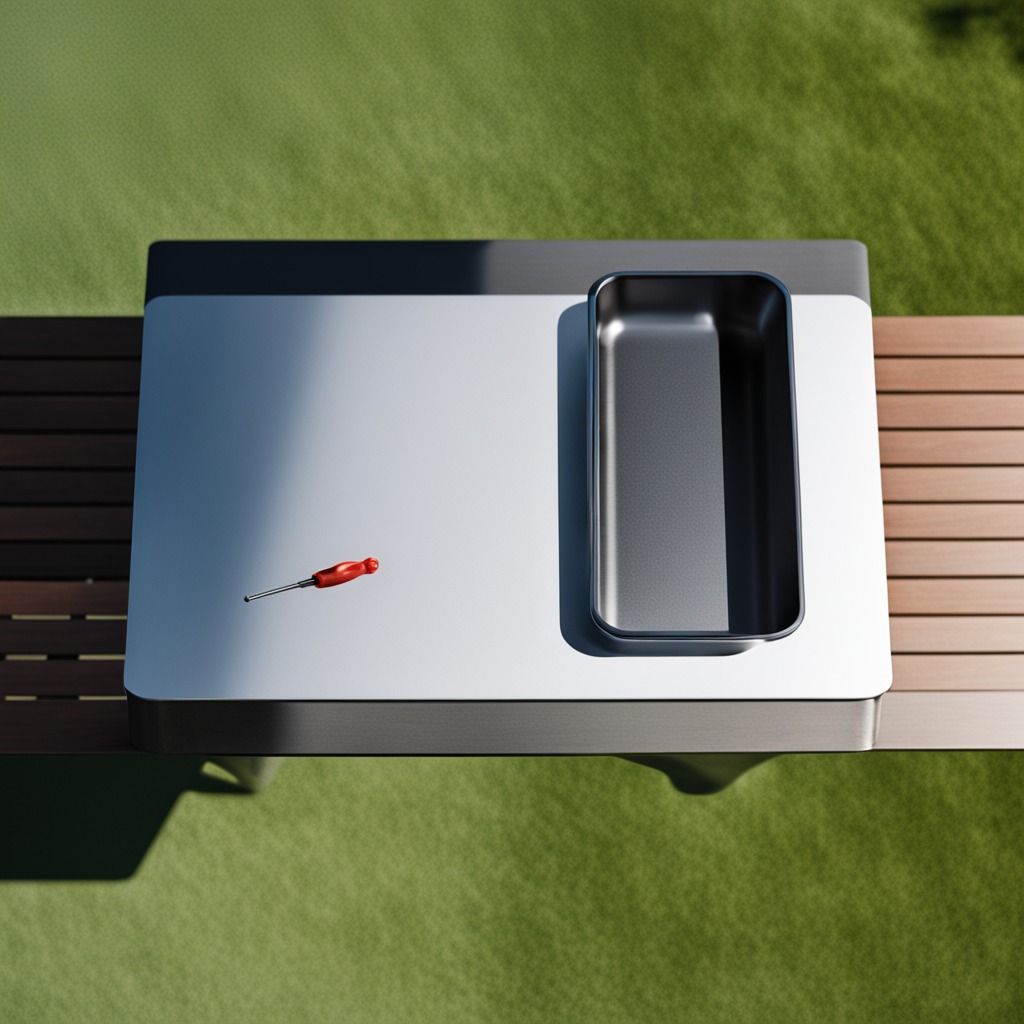
A screwdriver lying on the table.